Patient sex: M
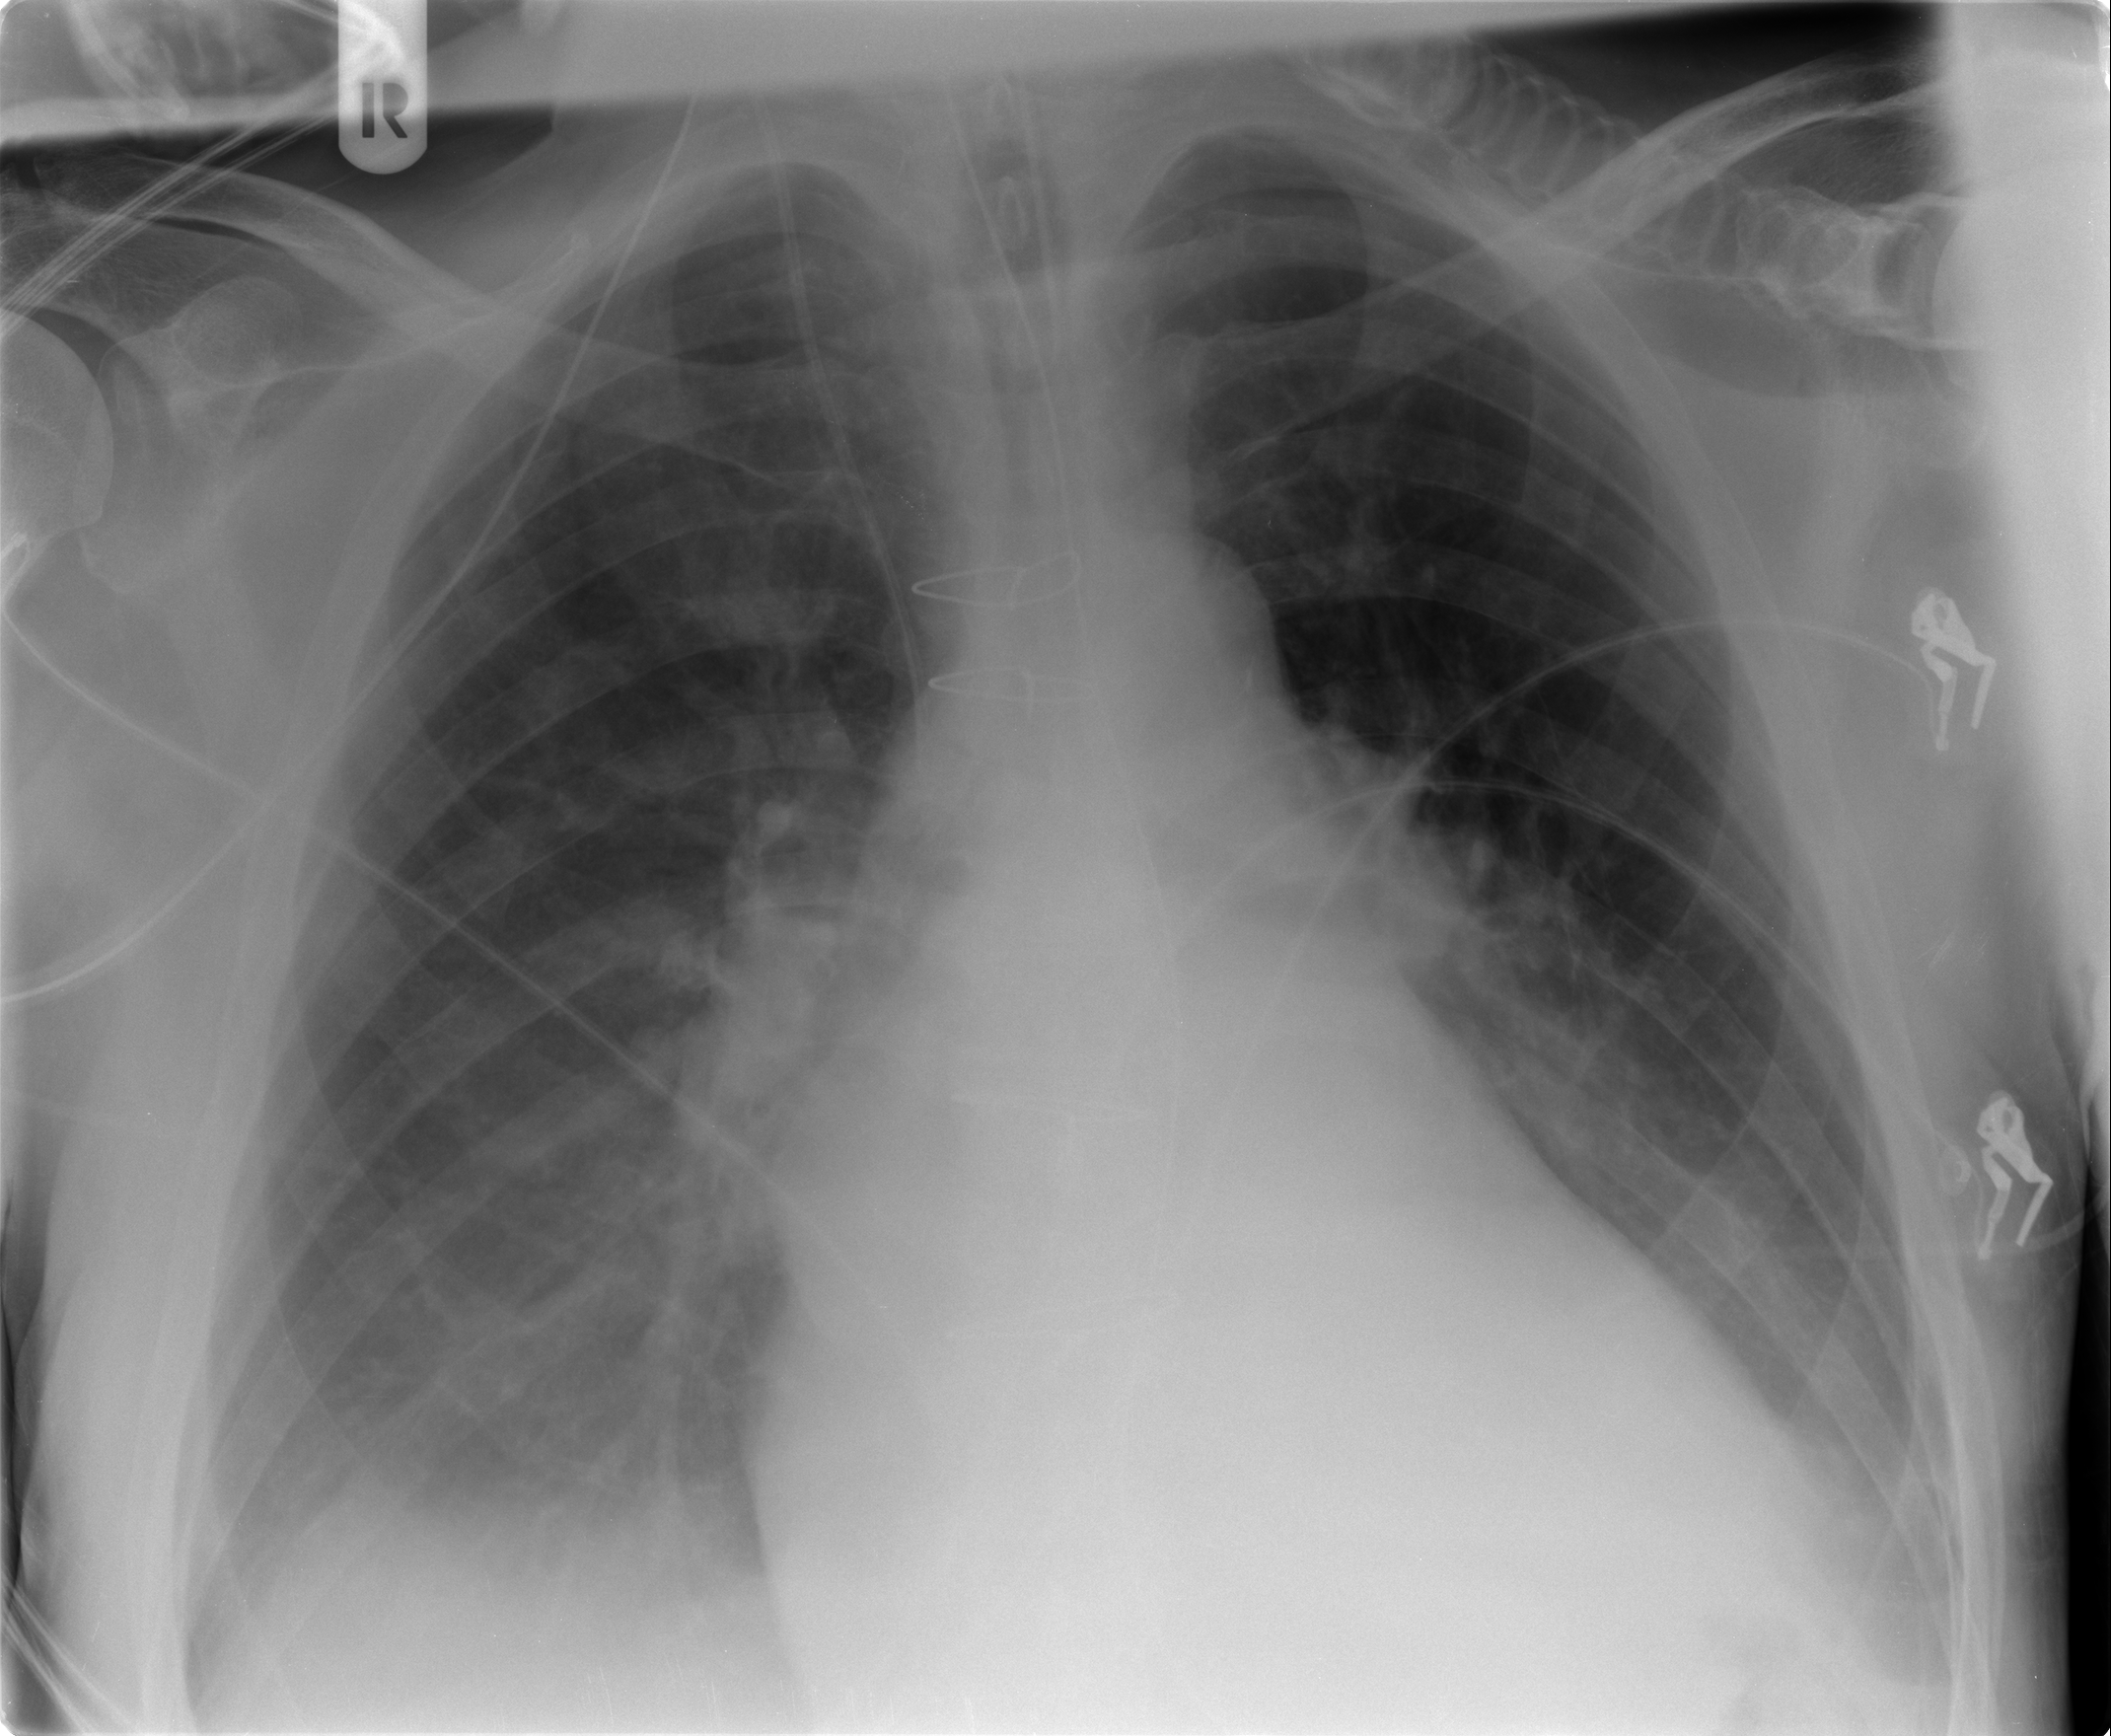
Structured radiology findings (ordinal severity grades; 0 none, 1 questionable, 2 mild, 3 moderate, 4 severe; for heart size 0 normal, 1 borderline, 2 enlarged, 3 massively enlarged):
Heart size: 2
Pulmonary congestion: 0
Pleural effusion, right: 2
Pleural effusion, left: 2
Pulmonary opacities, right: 0
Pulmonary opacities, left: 0
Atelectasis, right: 2
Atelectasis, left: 2